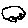
Label: car